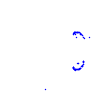
Particle: kaon